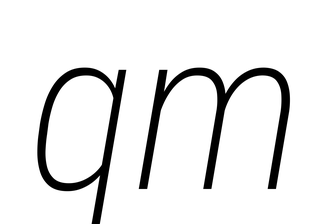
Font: Roboto-Italic_Condensed_ExtraLight_Italic